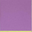
Piece: xx